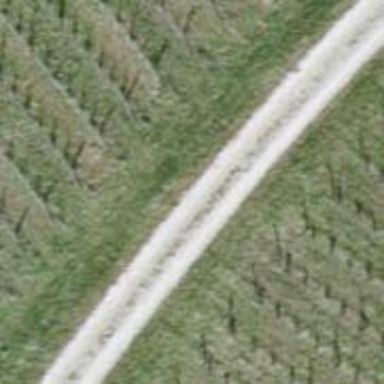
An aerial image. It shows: Pebblestone track with grade2 quality.